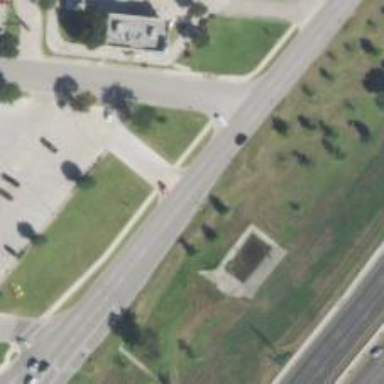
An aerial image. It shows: Secondary road with asphalt surface and frontage road.